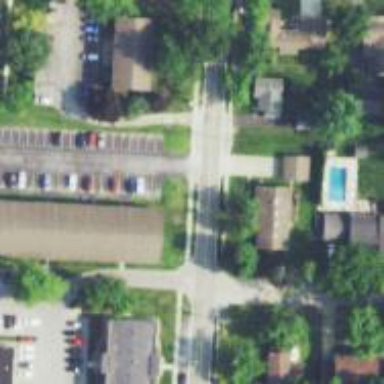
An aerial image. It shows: Asphalt footway crossing.